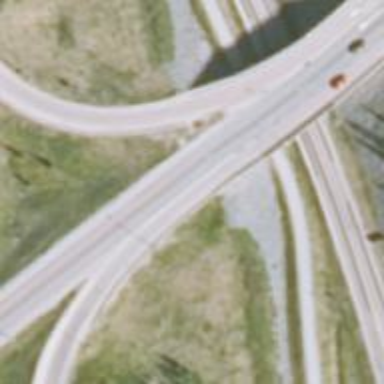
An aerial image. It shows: Asphalt road classified as trunk highway.